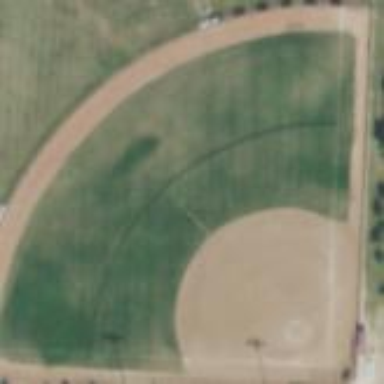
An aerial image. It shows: Baseball pitch for leisure land.